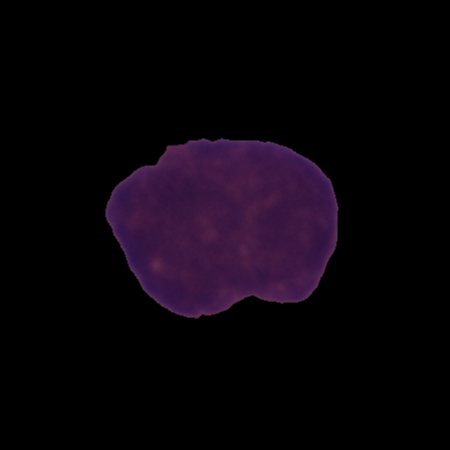
Label: cancer